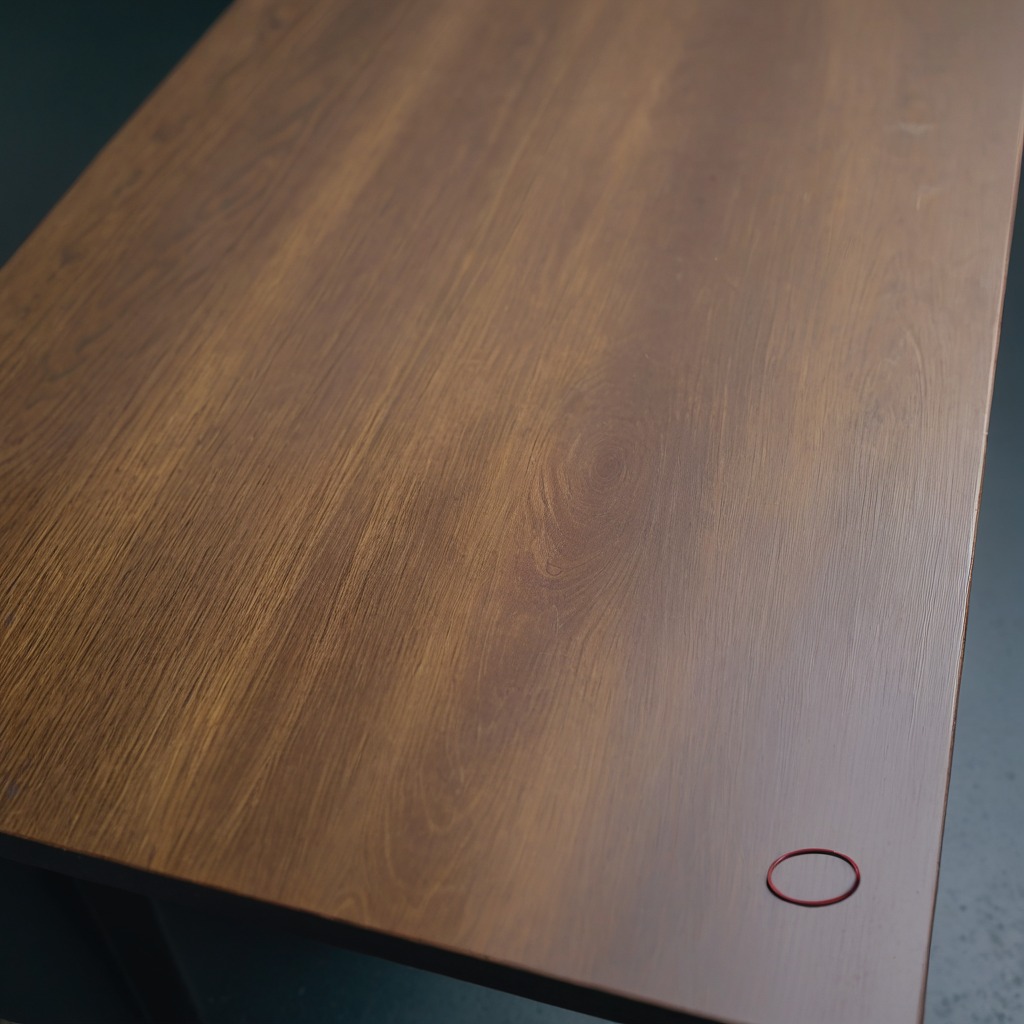
A rubber O-ring lies on a old table with faint burn marks in a small garage at twilight.